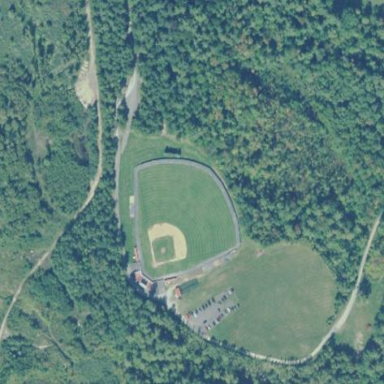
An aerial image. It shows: Baseball pitch for leisure land.